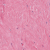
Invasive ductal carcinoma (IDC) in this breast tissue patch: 1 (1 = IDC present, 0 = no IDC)